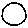
Label: circle